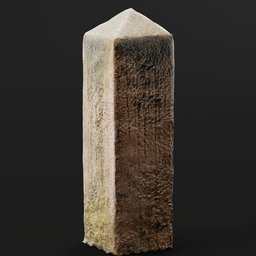
Label: architecture